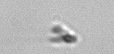
Label: detritus